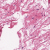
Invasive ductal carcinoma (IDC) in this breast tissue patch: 0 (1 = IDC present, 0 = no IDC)